Question: I'm trying to achieve using this, why am I not able to get that using this. I've tried this put my markers in array as you can find my 'var markers' is defined as array and the finally I've tried to output it by using 'var mc = new MarkerClusterer(map, markers);'
This I've used for reference <URL>
Where it is mentioned:
> Once you create a marker cluster, you will want to add markers to it.
MarkerClusterer supports adding markers using the addMarkers() method
or by providing a array of markers to the constructor:

<URL>
Below mentioned is my code for achieving this
'''
function createMarker(latlng, i, tran_store_id) {
var storeMarker = new google.maps.MarkerImage(Drupal.settings.store.module_path + "/images/marker.png", new google.maps.Size(50, 60), new google.maps.Point(0, 0), new google.maps.Point(0, 50));
var marker = new MarkerWithLabel({
position: latlng,
icon: storeMarker,
map: map,
draggable: false,
raiseOnDrag: false,
labelContent: (i + 1),
labelAnchor: new google.maps.Point(0, 40),
labelClass: "store-custom-labels label_" + (i) + "_no",
// the CSS class for the label
labelInBackground: false
});
marker.set("id", i);
//console.log(Drupal.settings.store.themepopup[tran_store_id]);
var myOptions = {
content: Drupal.settings.store.themepopup[tran_store_id],
disableAutoPan: false,
maxWidth: 0,
pixelOffset: new google.maps.Size(-142, -379),
zIndex: null,
boxStyle: {
width: "500px"
},
closeBoxMargin: "6px -161px 0px 0px",
closeBoxURL: Drupal.settings.store.module_path + "/images/close.gif",
infoBoxClearance: new google.maps.Size(1, 1),
isHidden: false,
pane: "overlayMouseTarget",
enableEventPropagation: false
};
var ib = new InfoBox(myOptions);
google.maps.event.addListener(marker, "click", function (e) {
google.maps.event.trigger(map, "click");
for (var i = 0; i < totalMarkerCount; i++) {
var giconsc = new google.maps.MarkerImage(Drupal.settings.store.module_path + "/images/marker.png", new google.maps.Size(50, 60), new google.maps.Point(0, 0), new google.maps.Point(0, 50));
markers[i].setIcon(giconsc);
jQuery('.label_' + i + '_no').css('color', '#ffffff');
}
var val = marker.get("id");
jQuery("div.search-result-item").removeClass("active");
jQuery("#" + val).addClass('active');
jQuery('.label_' + val + '_no').css('color', '#ffffff');
var gicons = new google.maps.MarkerImage(Drupal.settings.store.module_path + "/images/marker.png", new google.maps.Size(50, 60), new google.maps.Point(55, 0), new google.maps.Point(0, 50));
marker.setIcon(gicons);
ib.open(map, marker);
});
google.maps.event.addListener(marker, "mouseover", function () {
var val = marker.get("id");
if (!jQuery('#' + val).hasClass('search-result-item active')) {
jQuery('.label_' + val + '_no').css('color', '#ffffff');
}
});
google.maps.event.addListener(marker, "mouseout", function () {
var val = marker.get("id");
if (!jQuery('#' + val).hasClass('search-result-item active')) {
var gicons = new google.maps.MarkerImage(Drupal.settings.store.module_path + "/images/marker.png", new google.maps.Size(50, 60), new google.maps.Point(0, 0), new google.maps.Point(0, 50));
marker.setIcon(gicons);
jQuery('.label_' + val + '_no').css('color', '#ffffff');
}
});
google.maps.event.addListener(ib, "closeclick", function () {
ib.close();
var val = marker.get("id");
jQuery("#" + val).removeClass('active');
jQuery('.label_' + i + '_no').css('color', '#ffffff');
var gicons = new google.maps.MarkerImage(Drupal.settings.store.module_path + "/images/marker.png", new google.maps.Size(50, 60), new google.maps.Point(0, 0), new google.maps.Point(0, 50));
marker.setIcon(gicons);
});
google.maps.event.addListener(map, 'click', function () {
ib.close();
var val = marker.get("id");
jQuery("#" + val).removeClass('active');
jQuery('.label_' + i + '_no').css('color', '#ffffff');
var gicons = new google.maps.MarkerImage(Drupal.settings.store.module_path + "/images/marker.png", new google.maps.Size(50, 60), new google.maps.Point(0, 0), new google.maps.Point(0, 50));
marker.setIcon(gicons);
});
markers.push(marker);
var mc = new MarkerClusterer(map, markers);
}
'''
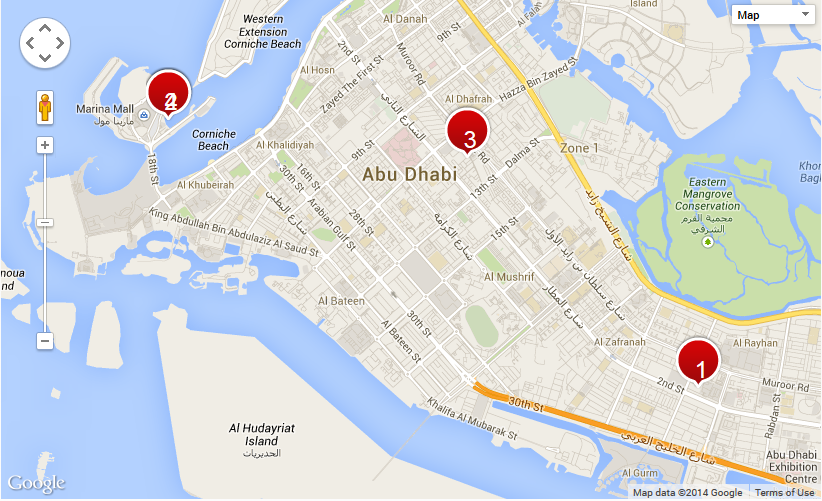
Answer: Credit goes to <URL>
Answer was pretty clear and many thanks again for that!
Create after for which calls function. Hence I've done the same thing, called the 'var mc = new MarkerClusterer(map, markers);' just after my loop gets finished where I've called the 'createMarker()'
'''
for (var i = 0; i < markerNodes.length; i++) {
name = markerNodes[i].getAttribute("name");
address = markerNodes[i].getAttribute("address");
latlng = new google.maps.LatLng(
parseFloat(markerNodes[i].getAttribute("lat")), parseFloat(markerNodes[i].getAttribute("lng")));
timings = markerNodes[i].getAttribute("timings");
size = markerNodes[i].getAttribute("size");
phone = markerNodes[i].getAttribute("phone");
getaddress = markerNodes[i].getAttribute("getaddress");
tran_store_id = markerNodes[i].getAttribute("tran_store_id");
sidebar_entry = '<div id=' + i + ' class="contact_content"><div class="top"><em>' + markerNodes[i].getAttribute("name") + '</em><br /> ' + address + '</div>';
if (phone != '') {
sidebar_entry = sidebar_entry + '<div class="btm"> ' + phone + '</div>';
}
sidebar_entry = sidebar_entry + '</div>';
jQuery('#stores_list').append(sidebar_entry);
createMarker(latlng, i, tran_store_id);
bounds.extend(latlng);
var viewlist = document.getElementById(i);
viewlist.onclick = function () {
selectMarker(this.id);
jQuery("#stores_list.div").removeClass("active");
jQuery(this).addClass("active");
};
totalMarkerCount = i;
j++;
}
var mc = new MarkerClusterer(map, markers);
'''